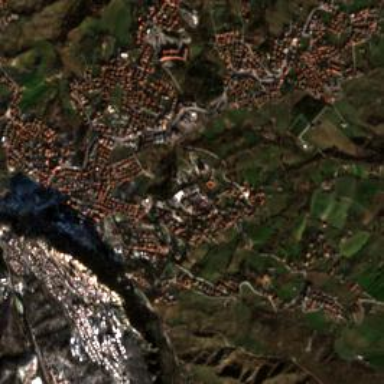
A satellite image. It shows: Small settlement known as hamlet.